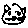
Label: cat